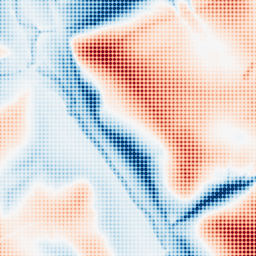
Category: trend_removal
Decomposition family: local_polynomial
Decomposition parameters: window_size: 101
degree: 3
Upsampling method: sinc_blackman
Upsampling parameters: scale: 8
kernel_size: 8
Upsampling scale: 8